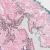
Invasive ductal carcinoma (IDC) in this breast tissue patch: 0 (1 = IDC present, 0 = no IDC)